Interaction volume radius: 5 \u00c5
Interaction volume height: 15 \u00c5
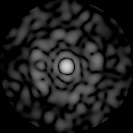
Disorder parameter: 0.8337